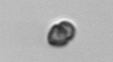
Label: Heterocapsa_rotundata